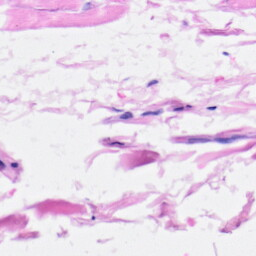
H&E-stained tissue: Heart